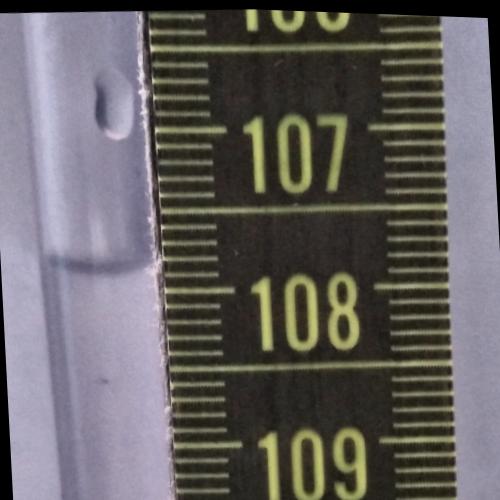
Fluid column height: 107.8 cm